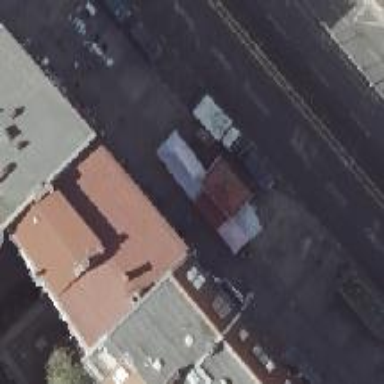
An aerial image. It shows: Greengrocer shop.